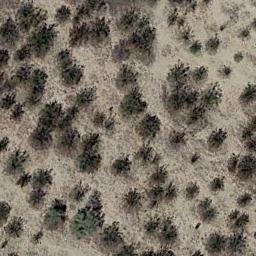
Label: chaparral